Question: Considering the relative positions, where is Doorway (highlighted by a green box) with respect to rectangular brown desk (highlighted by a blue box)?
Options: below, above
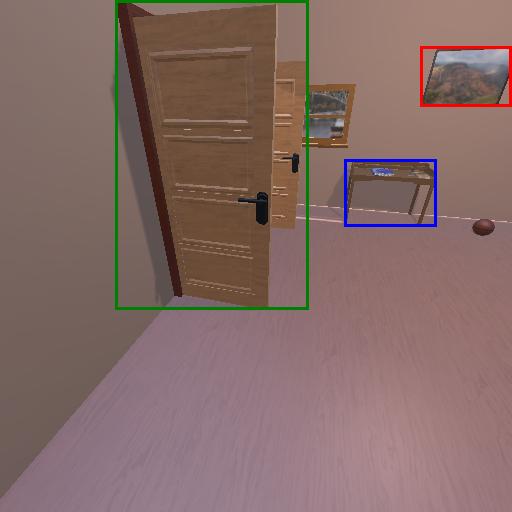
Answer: below